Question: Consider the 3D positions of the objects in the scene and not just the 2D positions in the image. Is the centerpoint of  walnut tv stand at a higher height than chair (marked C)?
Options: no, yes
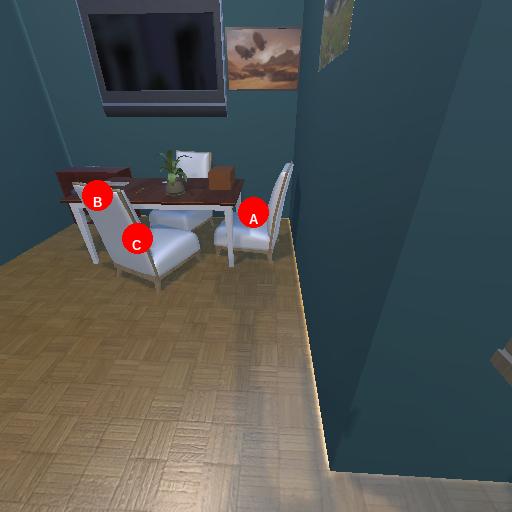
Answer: no